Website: walmart
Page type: payment
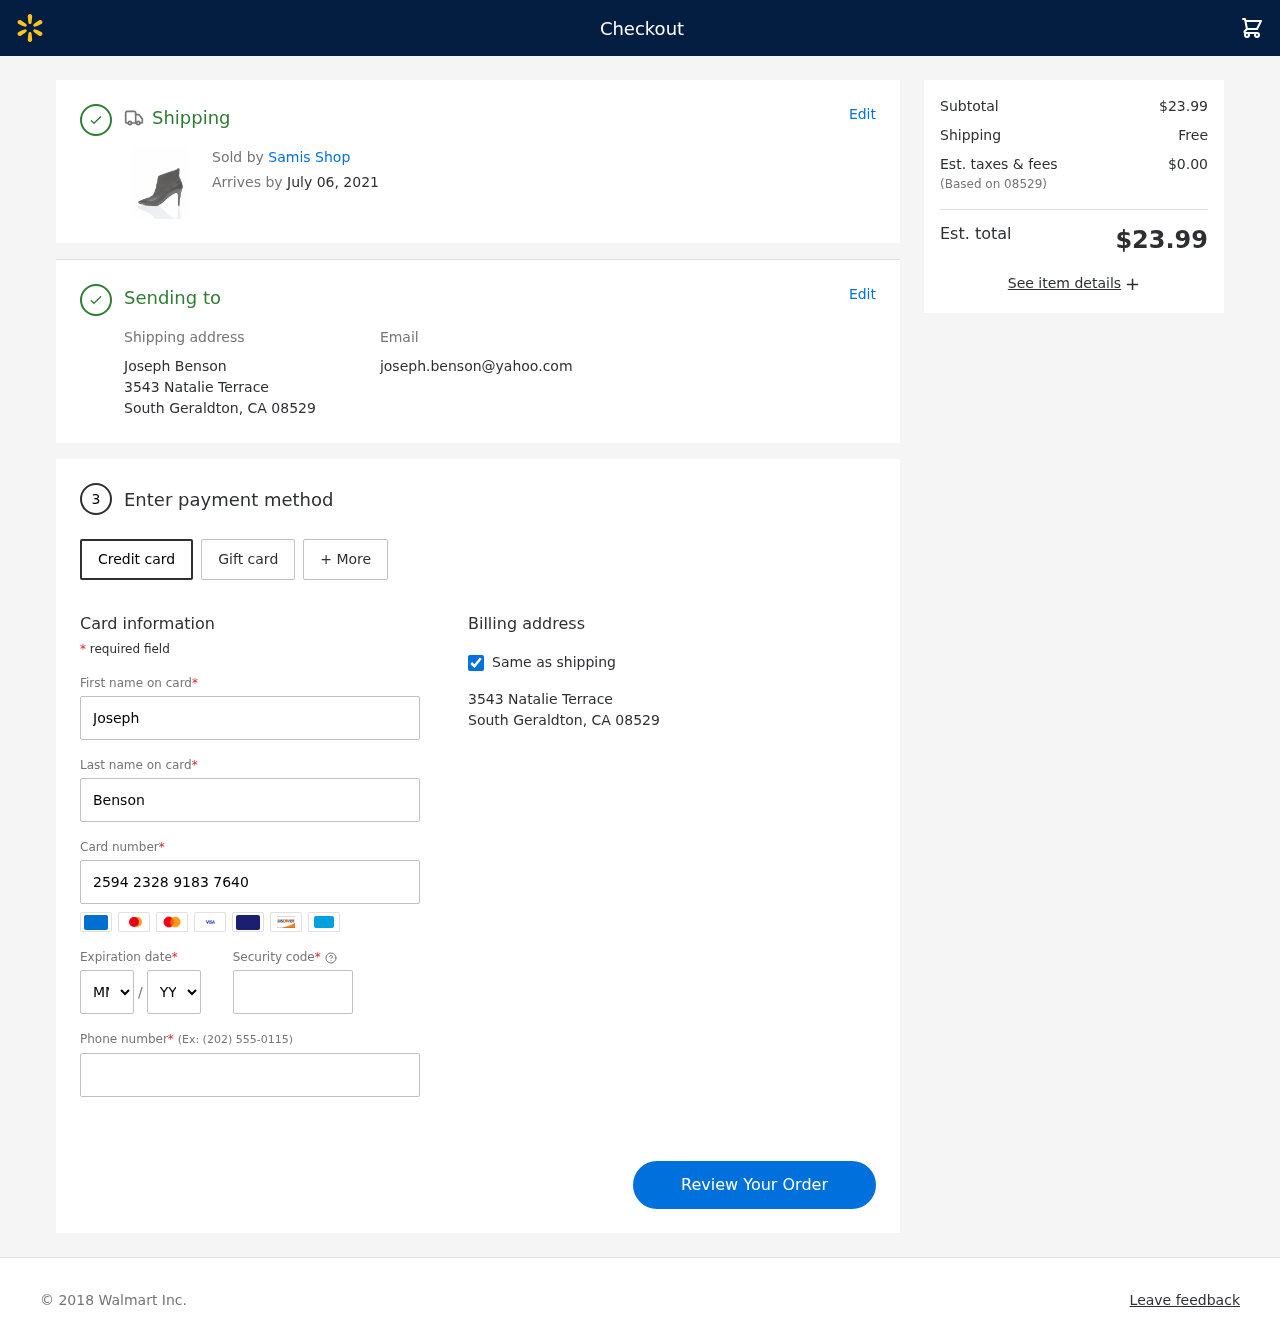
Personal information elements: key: PII_CARD_CVV
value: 484
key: PII_CARD_EXPIRY_MONTH
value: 05
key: PII_CARD_EXPIRY_YEAR
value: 29
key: PII_CARD_NUMBER
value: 2594 2328 9183 7640
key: PII_CITY_STATE_ZIP
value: South Geraldton, CA 08529
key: PII_EMAIL
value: joseph.benson@yahoo.com
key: PII_FIRSTNAME
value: Joseph
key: PII_FULLNAME
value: Joseph Benson
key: PII_LASTNAME
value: Benson
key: PII_PHONE
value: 7544247927
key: PII_POSTCODE
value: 08529
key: PII_STREET
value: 3543 Natalie Terrace
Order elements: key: ORDER_DELIVERY_DATE
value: July 06, 2021
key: ORDER_SUBTOTAL
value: $23.99
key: ORDER_SHIPPING_COST
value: Free
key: ORDER_TAX
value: $0.00
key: ORDER_TOTAL
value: $23.99